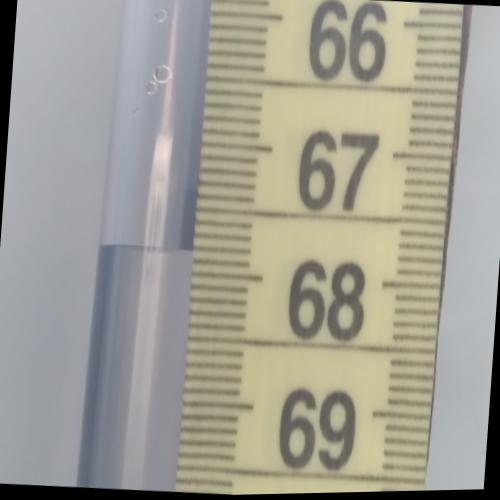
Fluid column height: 67.8 cm